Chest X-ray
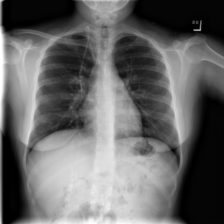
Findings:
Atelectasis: negative
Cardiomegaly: negative
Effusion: negative
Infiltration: negative
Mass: negative
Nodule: negative
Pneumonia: negative
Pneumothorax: negative
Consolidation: negative
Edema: negative
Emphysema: negative
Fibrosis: negative
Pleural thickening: negative
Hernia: negative